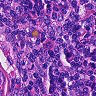
Metastatic tissue present: no